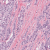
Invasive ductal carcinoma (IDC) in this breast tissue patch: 1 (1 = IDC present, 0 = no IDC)